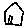
Label: house